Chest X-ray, AP view. Patient: 61 years old, sex M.
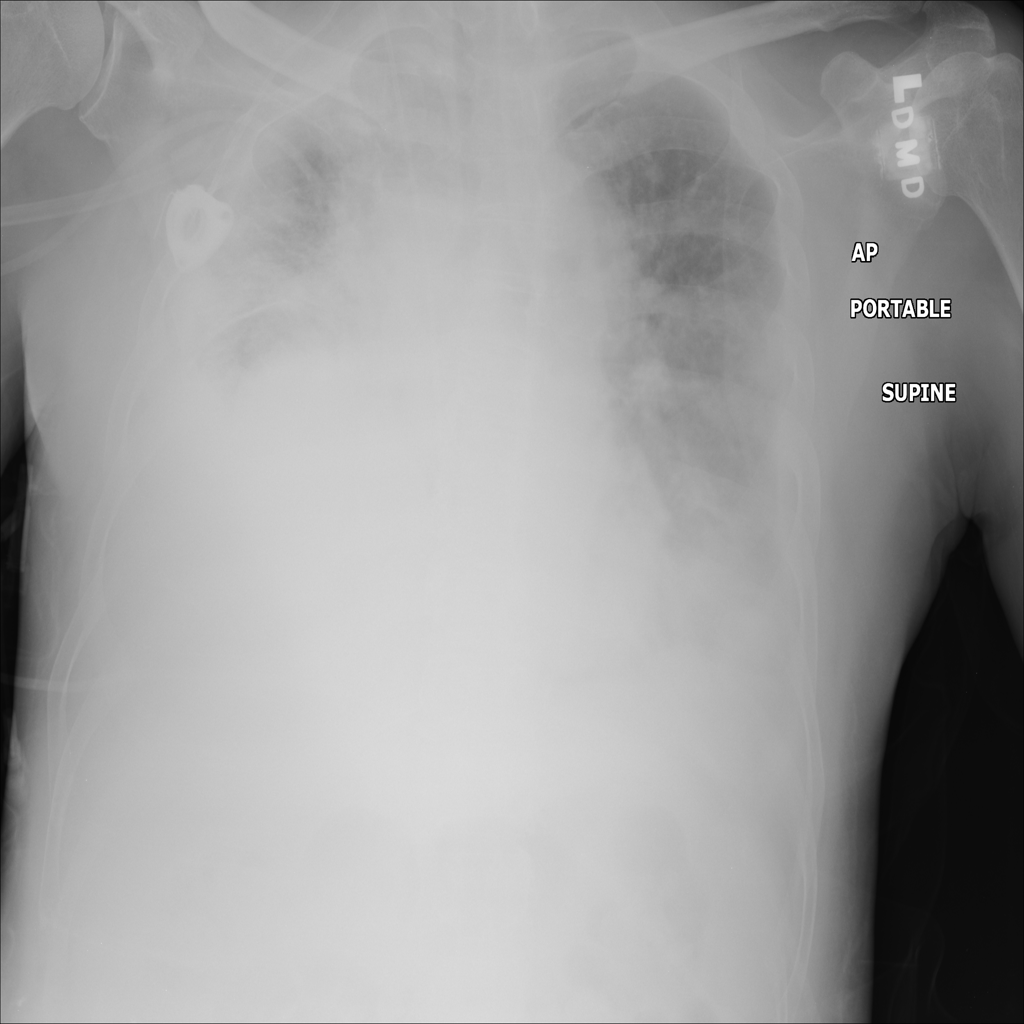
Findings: Infiltration, Mass